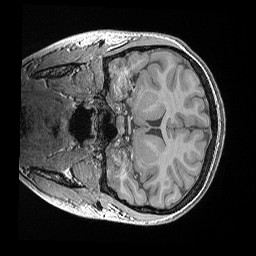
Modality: T1w
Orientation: coronal
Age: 18
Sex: female
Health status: healthy
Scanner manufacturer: siemens
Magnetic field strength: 3 T
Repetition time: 0.02 s
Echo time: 0.00492 s